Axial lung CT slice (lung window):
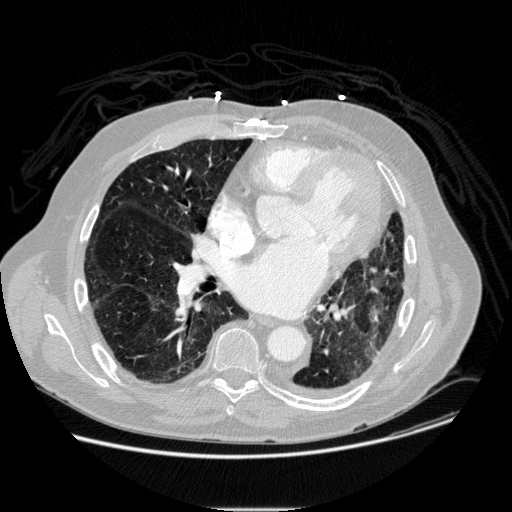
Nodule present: no